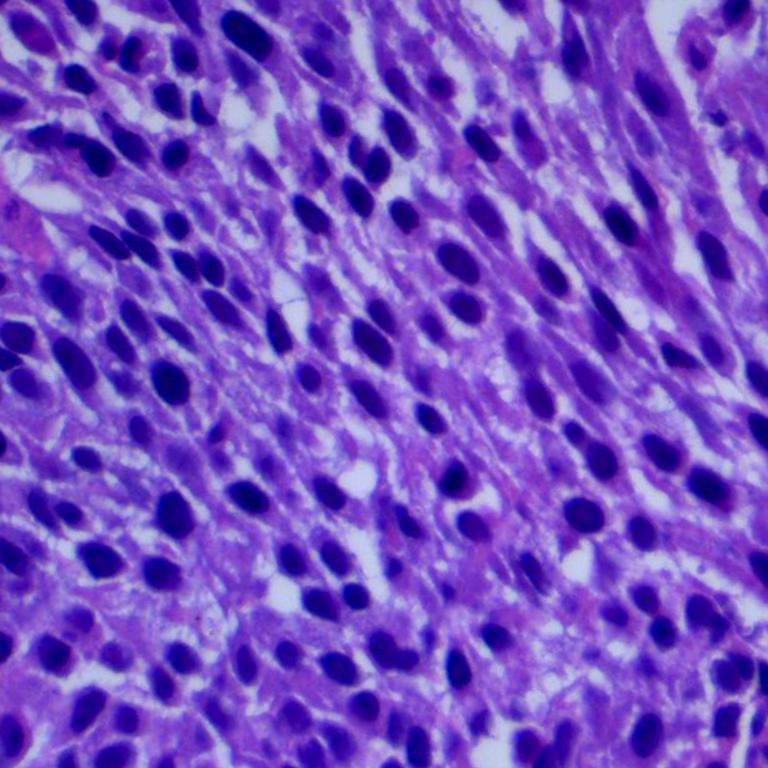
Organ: lung
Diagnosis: squamous carcinomas